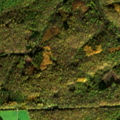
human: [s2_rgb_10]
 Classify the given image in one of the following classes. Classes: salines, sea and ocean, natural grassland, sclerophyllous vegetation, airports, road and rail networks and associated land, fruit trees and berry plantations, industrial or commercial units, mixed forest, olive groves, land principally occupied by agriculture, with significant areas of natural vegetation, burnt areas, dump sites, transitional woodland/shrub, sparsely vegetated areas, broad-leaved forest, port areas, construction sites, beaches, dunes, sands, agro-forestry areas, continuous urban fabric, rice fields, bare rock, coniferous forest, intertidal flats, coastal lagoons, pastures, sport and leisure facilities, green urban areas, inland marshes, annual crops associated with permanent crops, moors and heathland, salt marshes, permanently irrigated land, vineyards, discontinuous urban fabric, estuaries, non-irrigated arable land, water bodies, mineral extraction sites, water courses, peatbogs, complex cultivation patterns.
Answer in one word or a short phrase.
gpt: complex cultivation patterns, broad-leaved forest, mixed forest